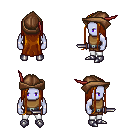
a pixel art fantasy rpg character, male body template, dark elf, purple skin, leather chest armor, white pants, brunette extra-long hairstyle, leather cap, metal boots, dagger, four views (front, back, left, right), 2x2 character sprite sheet, small pixel art, hard edges, no anti-aliasing